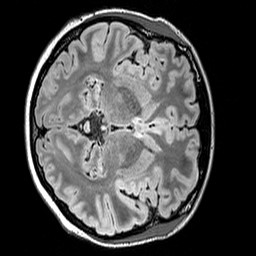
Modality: FLAIR
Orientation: axial
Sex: female
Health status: ill
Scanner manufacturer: siemens
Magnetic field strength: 3 T
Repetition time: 5 s
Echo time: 0.388 s